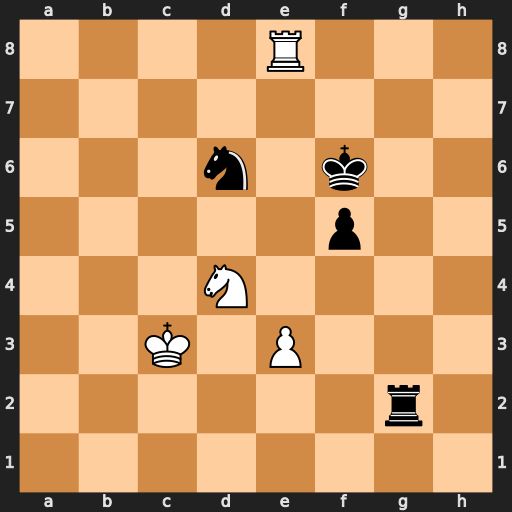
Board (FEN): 4R3/8/3n1k2/5p2/3N4/2K1P3/6r1/8
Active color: w
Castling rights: -
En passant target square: -
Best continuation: Re6+ Kg5 Rxd6